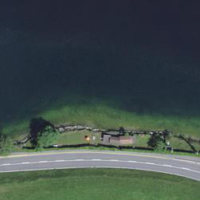
EUNIS habitat code: 14
Species observed at this site:
Plantago media